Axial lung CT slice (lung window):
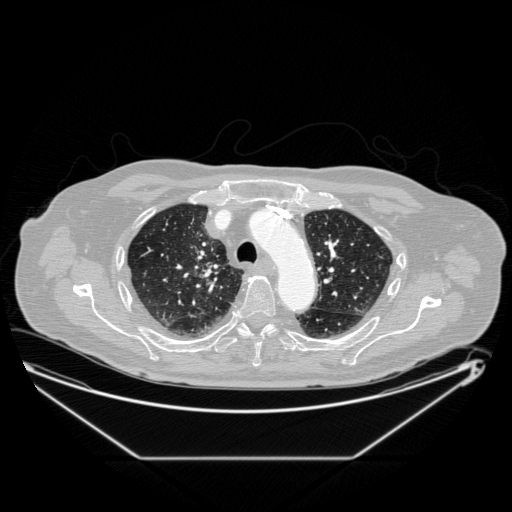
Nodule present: no